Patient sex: F
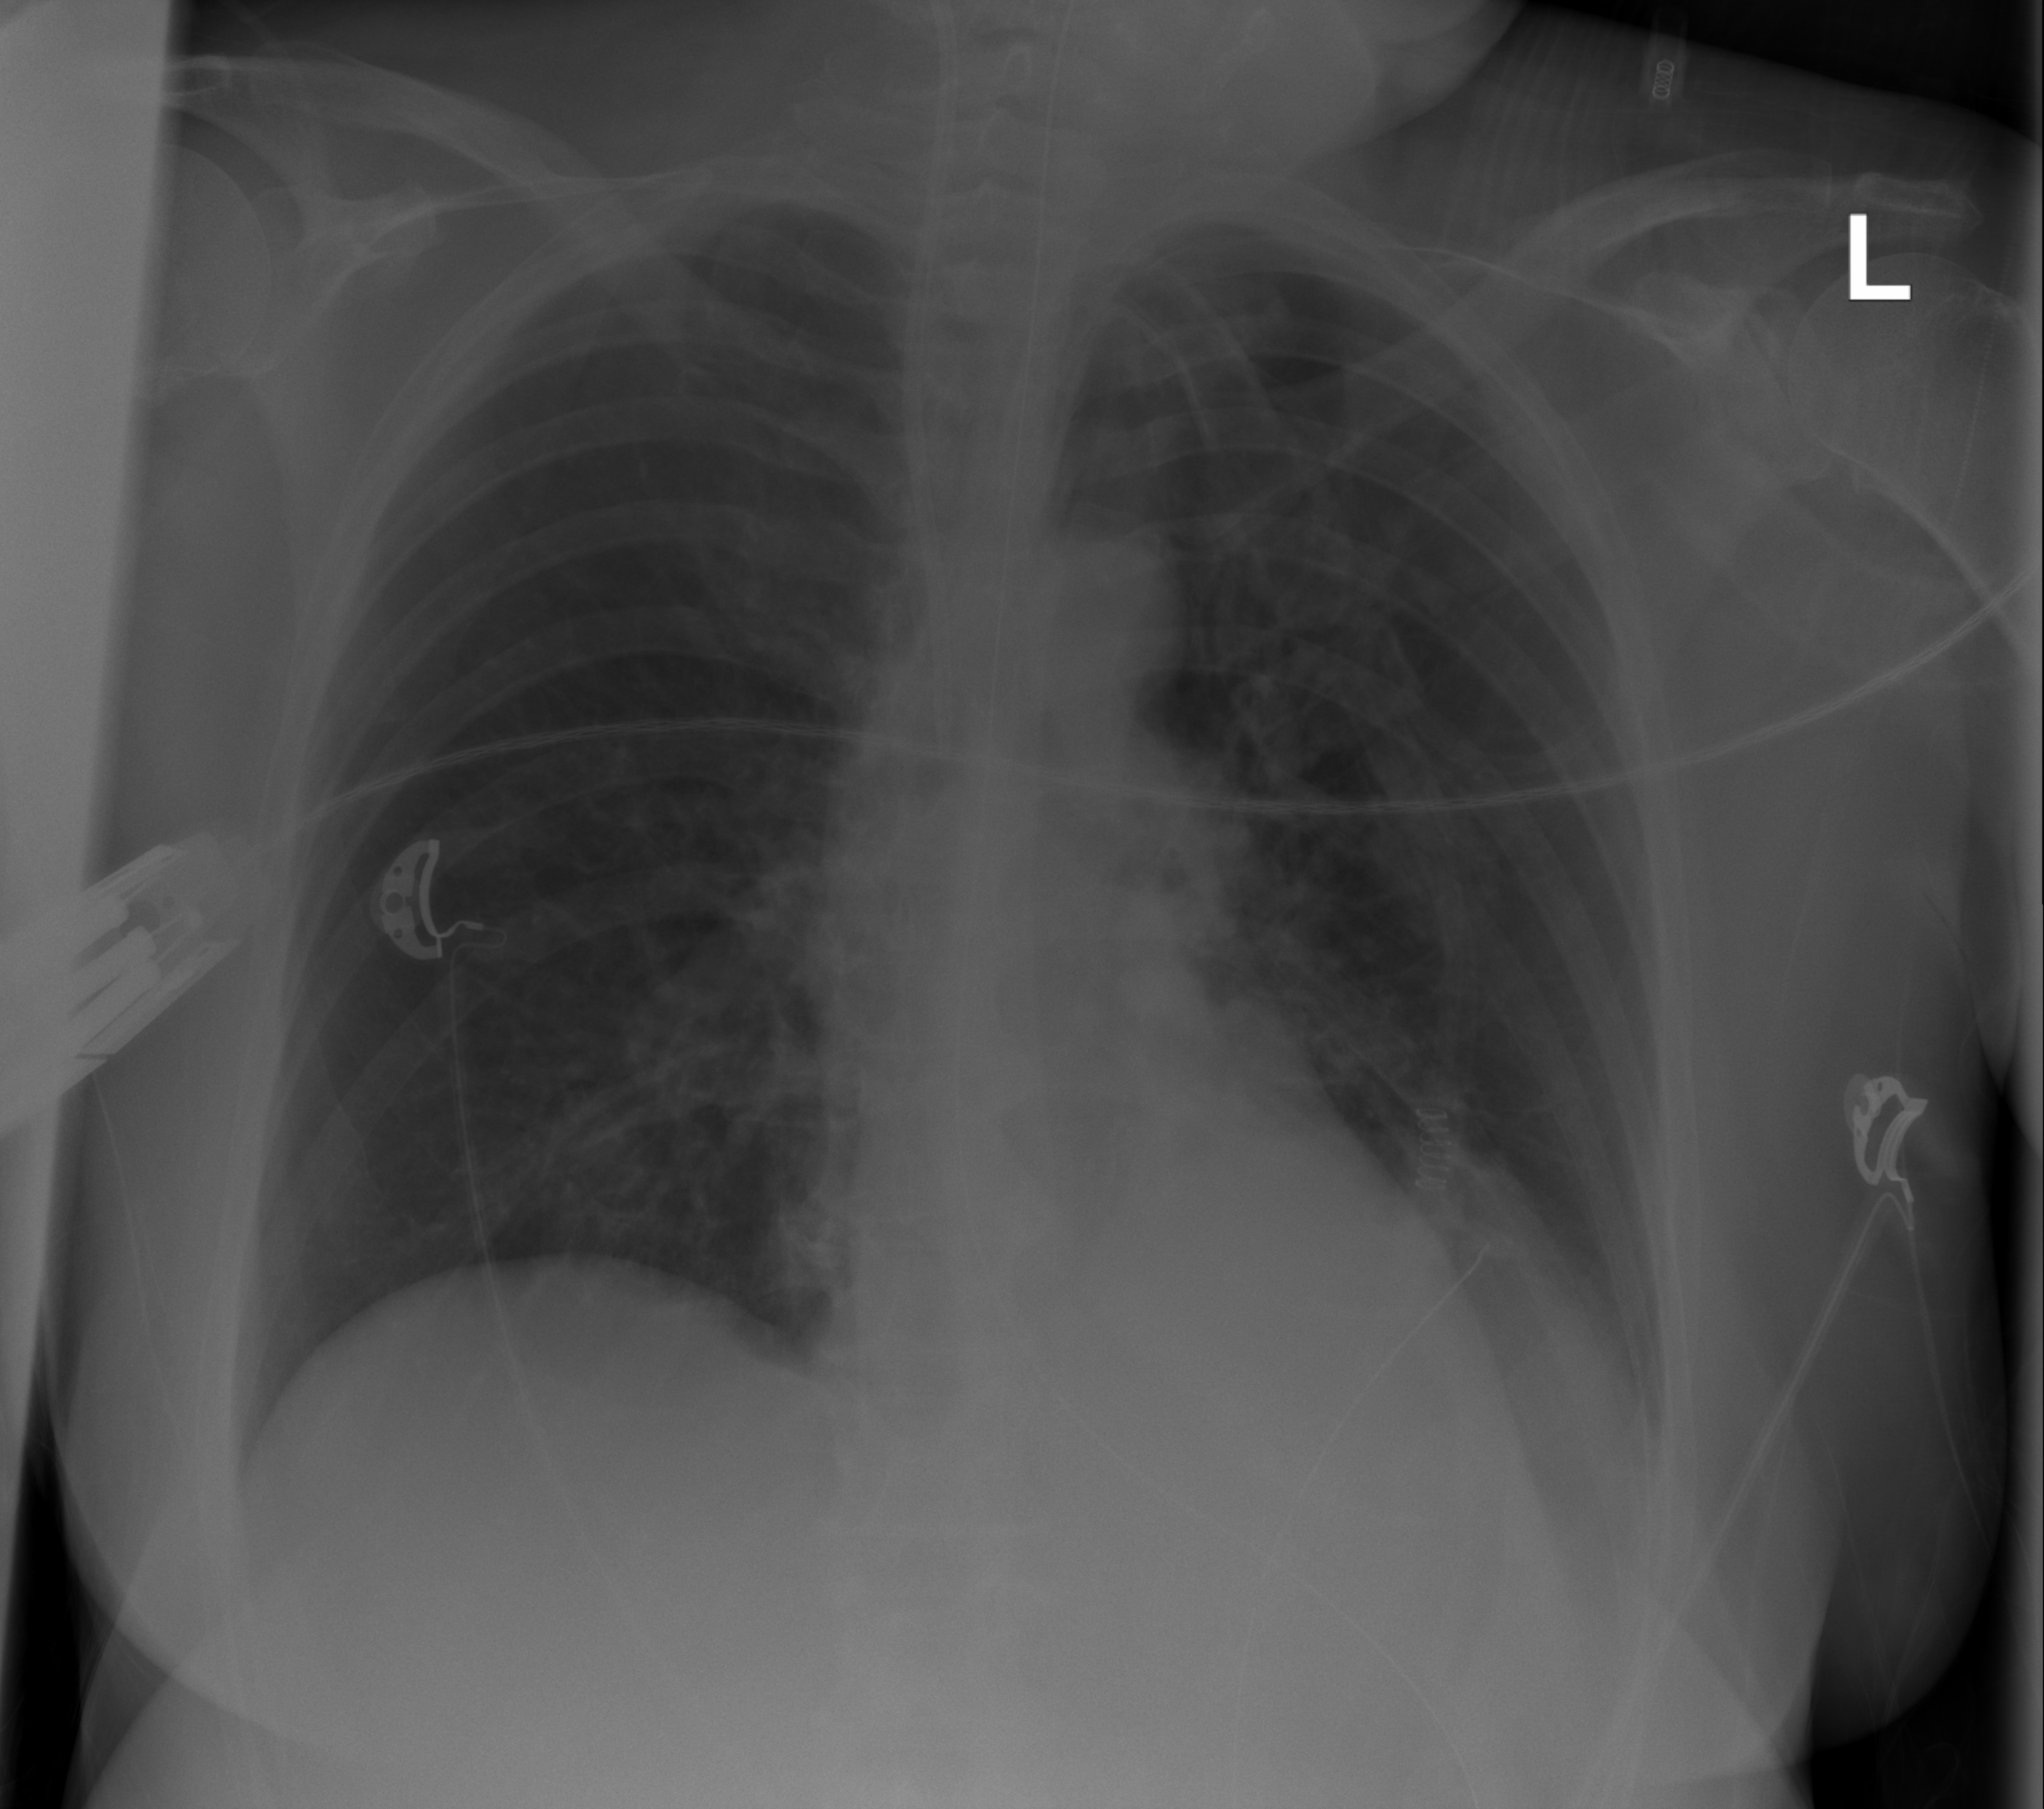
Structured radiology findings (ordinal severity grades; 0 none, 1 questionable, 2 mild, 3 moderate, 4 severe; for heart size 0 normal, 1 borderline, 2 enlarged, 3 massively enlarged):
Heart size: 0
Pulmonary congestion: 0
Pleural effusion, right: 0
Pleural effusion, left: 2
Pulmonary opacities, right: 0
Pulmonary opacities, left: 2
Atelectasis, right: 0
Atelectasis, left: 2